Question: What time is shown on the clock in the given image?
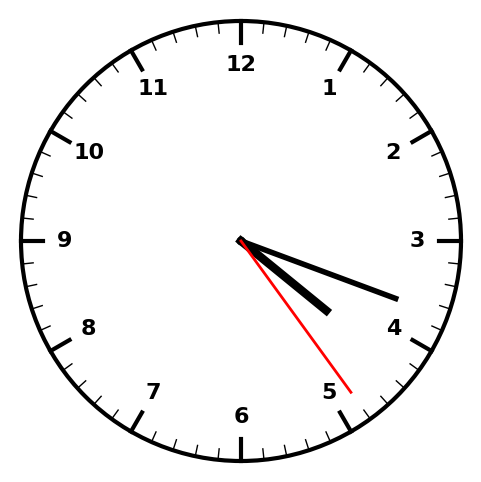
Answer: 04:18:24